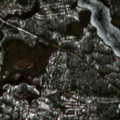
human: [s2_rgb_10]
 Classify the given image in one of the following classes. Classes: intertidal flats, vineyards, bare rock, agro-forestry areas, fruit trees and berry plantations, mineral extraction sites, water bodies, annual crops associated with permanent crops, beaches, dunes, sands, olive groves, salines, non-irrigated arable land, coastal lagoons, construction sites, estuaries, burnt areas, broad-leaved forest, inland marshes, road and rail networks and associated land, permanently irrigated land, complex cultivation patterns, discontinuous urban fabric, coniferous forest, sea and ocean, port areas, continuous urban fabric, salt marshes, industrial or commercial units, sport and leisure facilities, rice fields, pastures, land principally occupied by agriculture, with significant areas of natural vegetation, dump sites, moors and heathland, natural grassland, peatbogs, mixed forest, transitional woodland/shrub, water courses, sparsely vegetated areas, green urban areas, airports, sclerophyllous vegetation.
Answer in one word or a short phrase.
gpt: coniferous forest, transitional woodland/shrub, water bodies